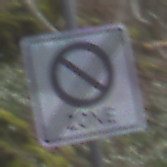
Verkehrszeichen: EndeEingeschraenktesHalteverbotZone
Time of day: MorningAfternoon
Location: Outdoor (Nature)
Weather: PartlyCloudy
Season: NotSpecified
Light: Natural